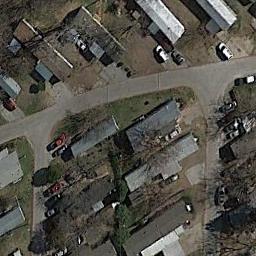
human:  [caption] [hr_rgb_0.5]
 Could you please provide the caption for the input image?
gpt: Many buildings of different shapes and sizes are in mobile home parks .

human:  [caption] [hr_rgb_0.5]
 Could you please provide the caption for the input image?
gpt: The mobile home park has some neatly arranged mobile homes on the grass and some roads go through the mobile home park .

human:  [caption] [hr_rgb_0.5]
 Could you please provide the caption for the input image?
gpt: The mobile home park is on the grass next to the road .

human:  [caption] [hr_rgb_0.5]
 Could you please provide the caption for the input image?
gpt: A wood is next to the mobile home park .

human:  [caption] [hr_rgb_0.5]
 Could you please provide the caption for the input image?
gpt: There are some buildings and withered trees in the mobile home park .